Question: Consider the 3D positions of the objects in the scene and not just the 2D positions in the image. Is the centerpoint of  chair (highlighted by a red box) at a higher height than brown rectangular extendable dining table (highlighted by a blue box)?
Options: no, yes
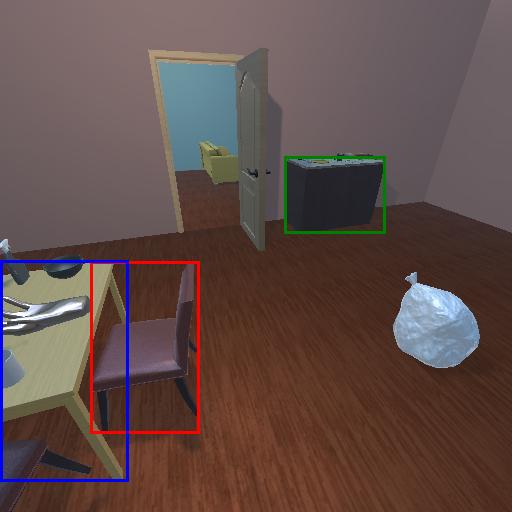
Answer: no